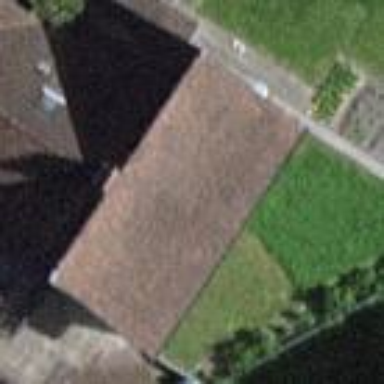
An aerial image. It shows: Semi-detached house with gabled roof.